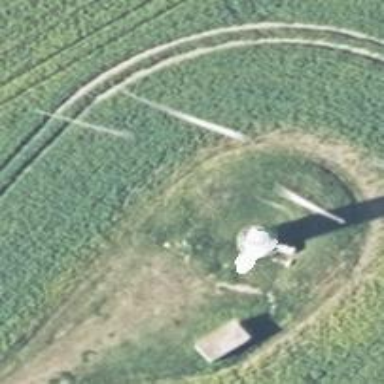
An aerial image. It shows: Wind generator powered by horizontal-axis wind turbine.